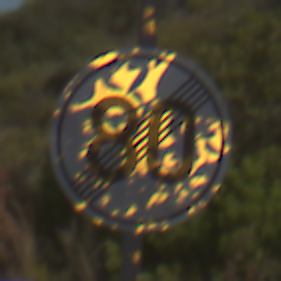
Verkehrszeichen: EndeGeschwindigkeit80
Umgebung: Outdoor, Nature
Tageszeit: MorningAfternoon
Wetter: Clear
Licht: Natural
Jahreszeit: NotSpecified
Kontrast: HighContrast